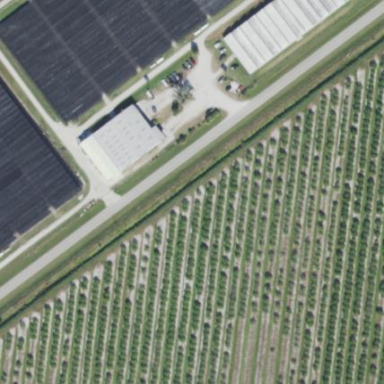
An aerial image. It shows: Plant nursery specializing in trees.